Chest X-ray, AP view. Patient: 61 years old, sex M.
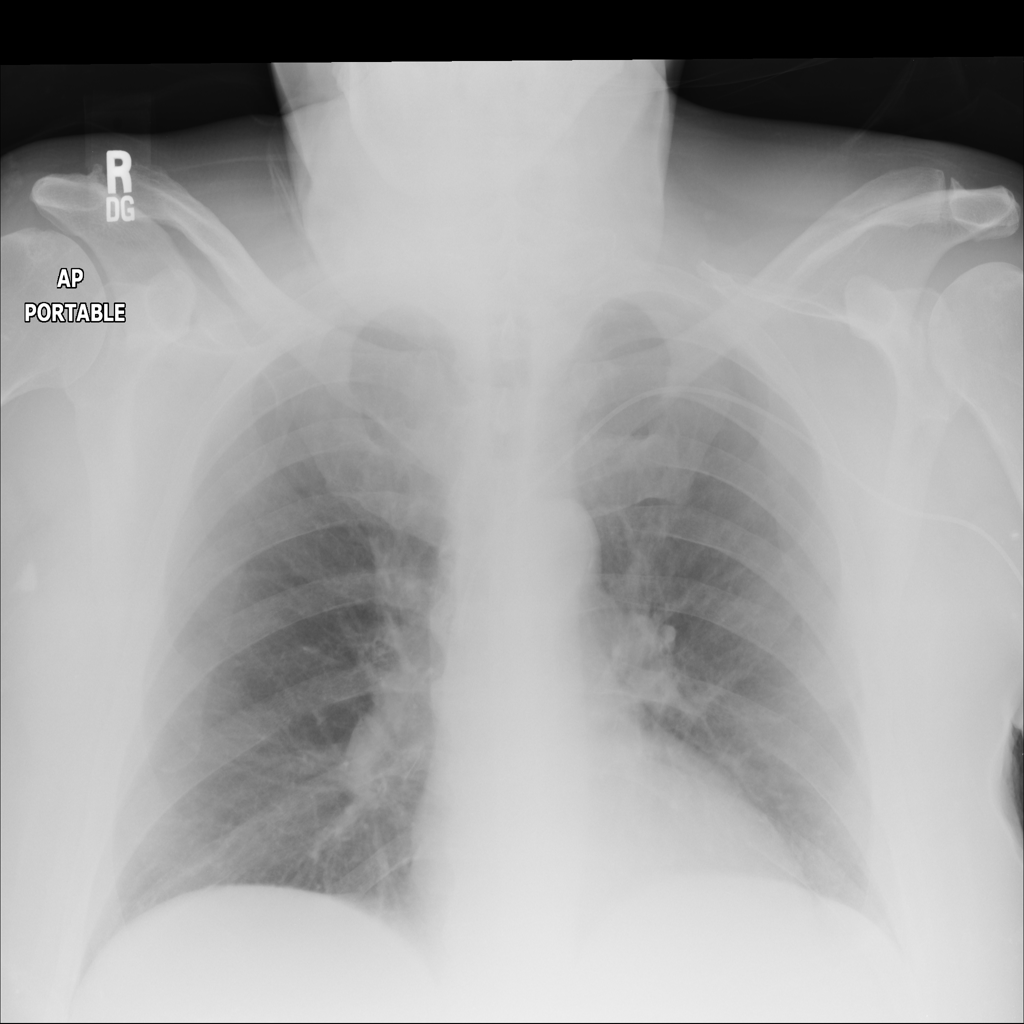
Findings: No Finding